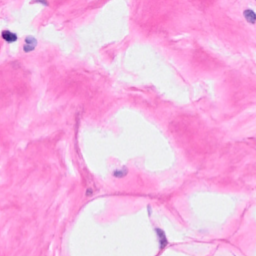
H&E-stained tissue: Breast